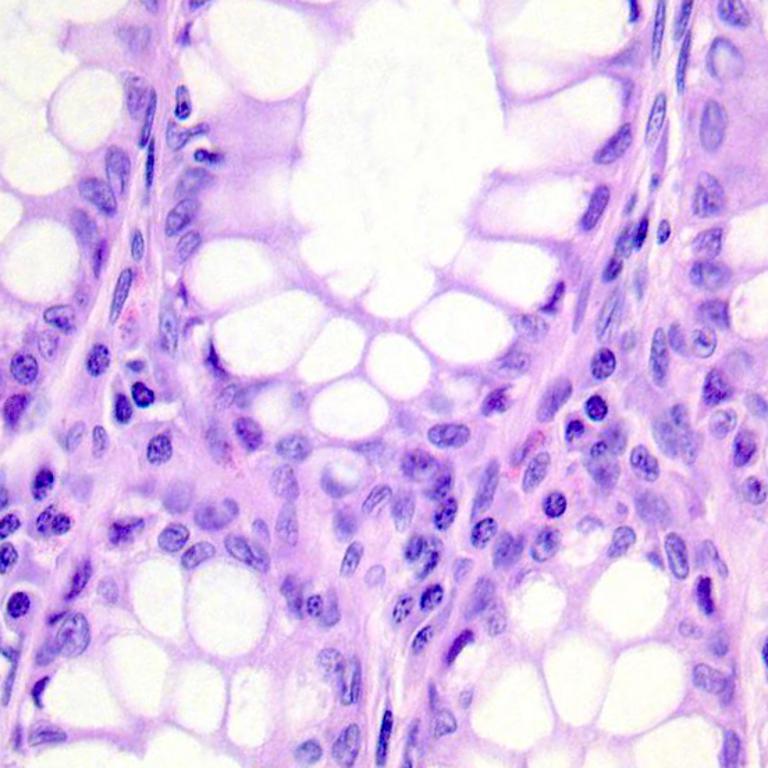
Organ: colon
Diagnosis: benign